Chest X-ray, PA view. Patient: 59 years old, sex M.
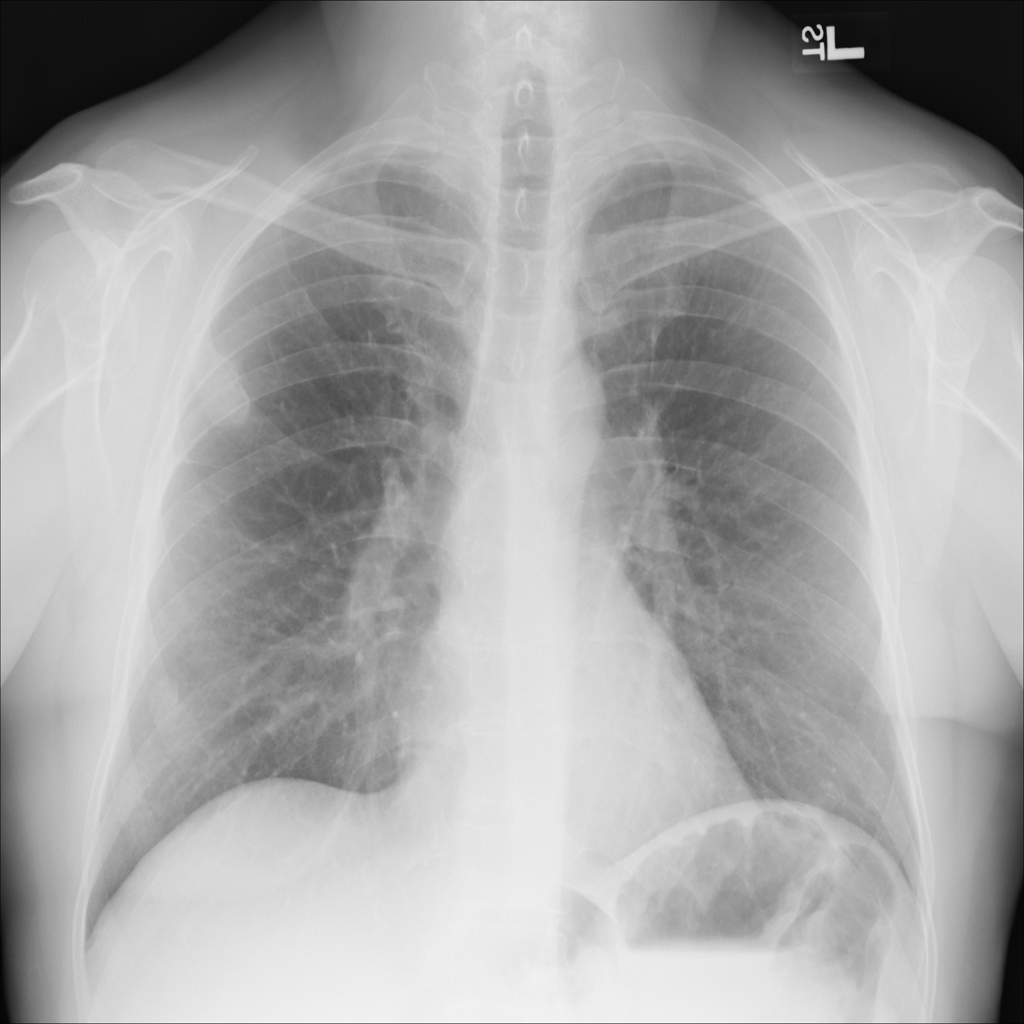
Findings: No Finding